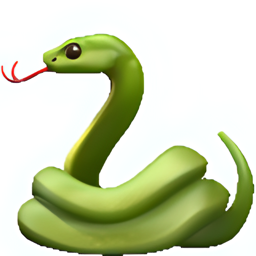
Name: snake
Emoji: 🐍
Group: Animals & Nature
Sub-group: animal-reptile